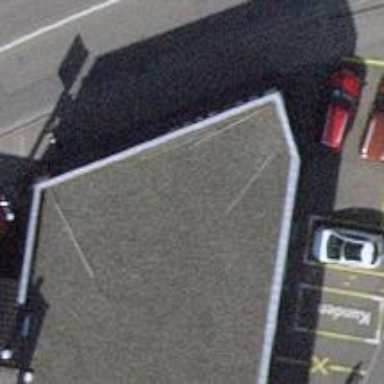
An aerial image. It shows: Car wash facility.